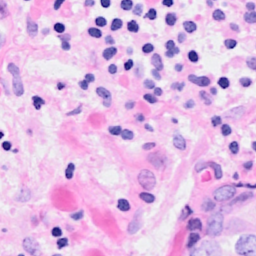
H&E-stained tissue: Breast